Question: I have a UITableView which is a grouped table view. I am trying to add an image as the header of the table view (and only for the first section). The problem I'm having is that the image is covering the first section of the tableview.
Here's the code:
'''
- (UIView*)tableView:(UITableView *)tableView viewForHeaderInSection:(NSInteger)section{
UIView *headerView = [[UIView alloc] initWithFrame:CGRectMake(0, 0, tableView.frame.size.width, 80)];
NSData *imageData = [[NSData alloc] initWithContentsOfURL:[NSURL URLWithString:@"http://www.eventsforacausesf.com/uploads/8/7/3/0/<PHONE>/3416277_orig.jpg"]];
UIImageView *imageView = [[UIImageView alloc] initWithFrame:CGRectMake(0, 0, headerView.frame.size.width, headerView.frame.size.height)];
imageView.image = [UIImage imageWithData:imageData];
[headerView addSubview:imageView];
if (section == 0) {
return headerView;
}
return nil;
}
'''
For example, in the image below, the first section of the tableview is hidden behind the image. I need to move that section below the image.

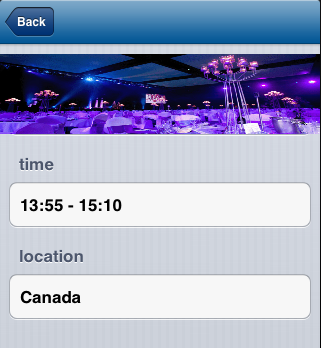
Answer: What you're setting with that data source method is a header for a particular section of the table view, but it sounds to me like what you want is to set the 'tableViewHeader' of the table view itself. Set your table view's 'tableViewHeader' property to your header view instead of returning the header view as a section header. Then you'll get the standard iOS header vs. content layout.